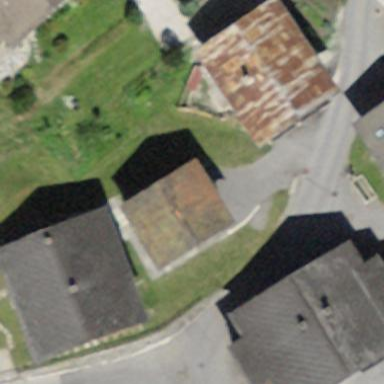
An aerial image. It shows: Shed.